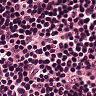
Metastatic tissue present: no